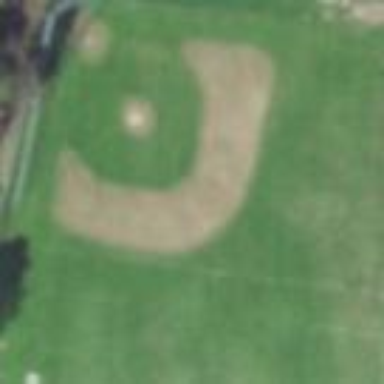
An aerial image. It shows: Baseball pitch for leisure land activities.